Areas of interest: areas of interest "Hunan Huamei Automotive Sales and Service Co., Ltd."
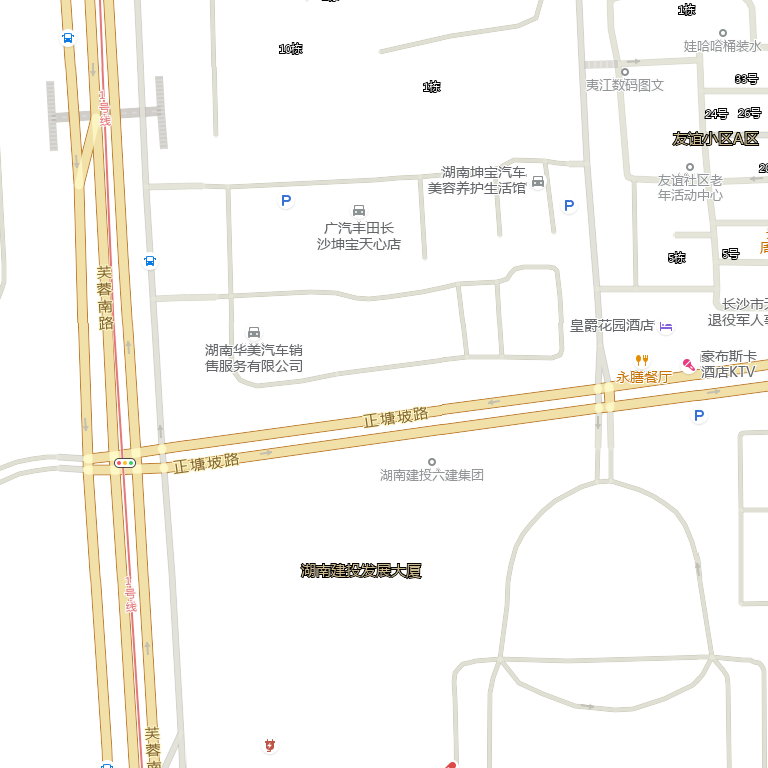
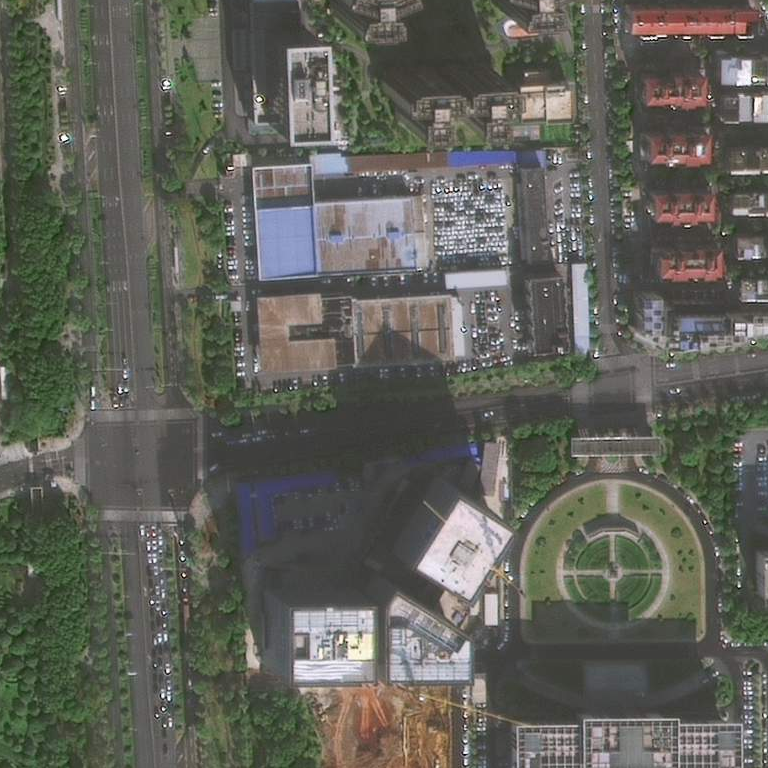